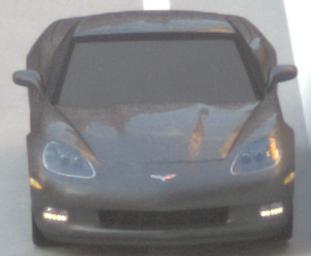
Make: Chevrolet
Model: Corvette Coupé
Detailed model: Corvette (C6) Coupé
Model produced from: 2005/02
Model produced until: 2008/03
Doors: 3
Color: gray
Road condition: dry road
Daytime: sunrise or sunset
Contrast: low contrast